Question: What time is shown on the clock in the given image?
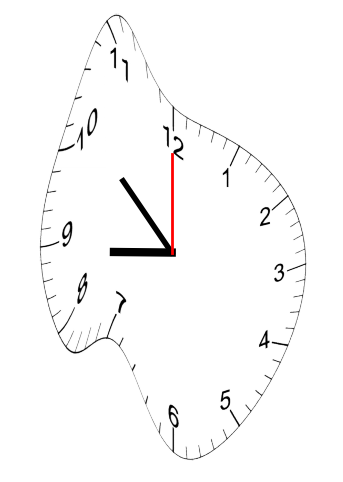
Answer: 08:52:00